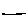
Label: line